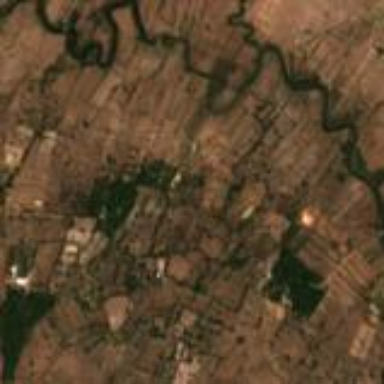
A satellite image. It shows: Farmland with rice crops ready for harvest.